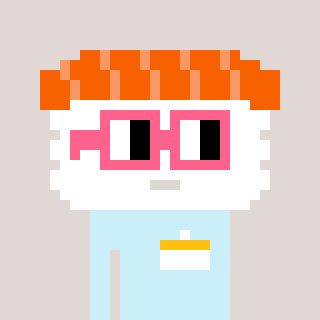
a pixel art character with square pink glasses, a nigiri-shaped head and a cold-colored body on a warm background